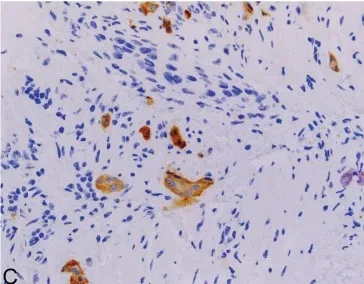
(C): Synaptophysin x400.
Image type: pathology (immunostaining)